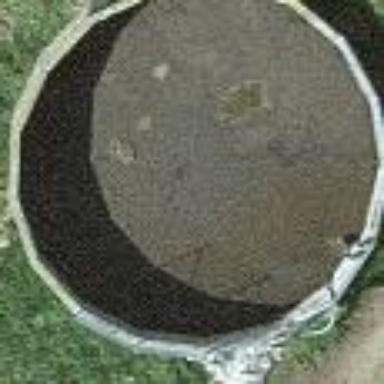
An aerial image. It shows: Storage tank with man-made structure.